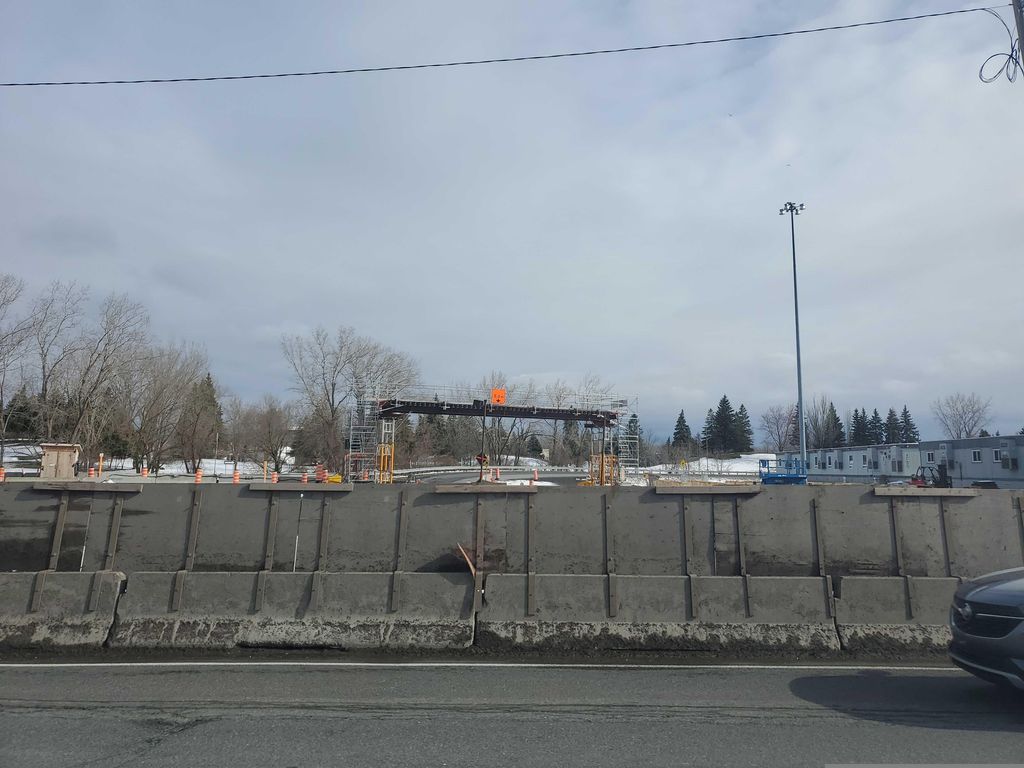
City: montreal